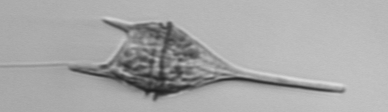
Label: Tripos_lineatus